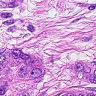
Metastatic tissue present: yes